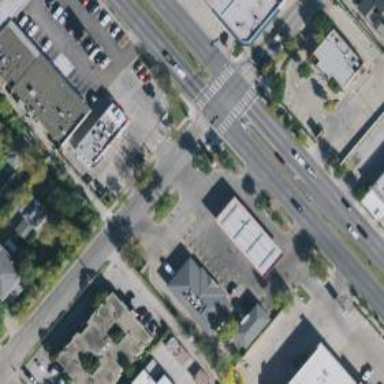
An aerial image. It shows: Secondary road with separate sidewalks.